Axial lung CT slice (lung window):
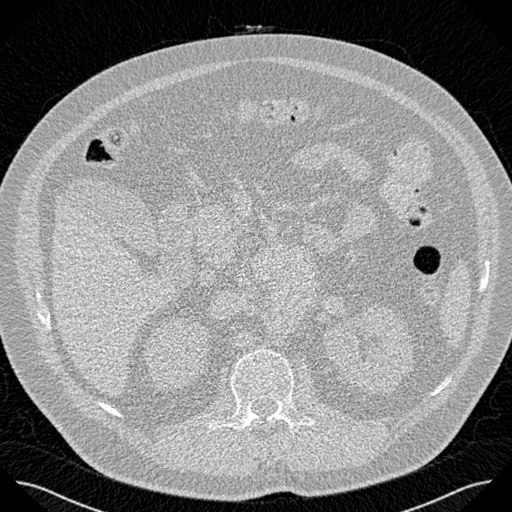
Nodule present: no